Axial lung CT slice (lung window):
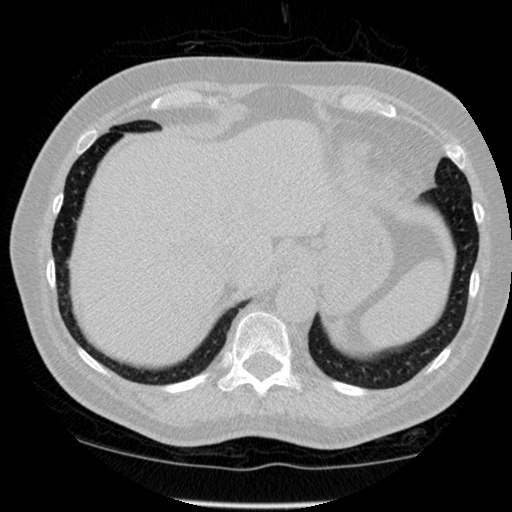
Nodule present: no